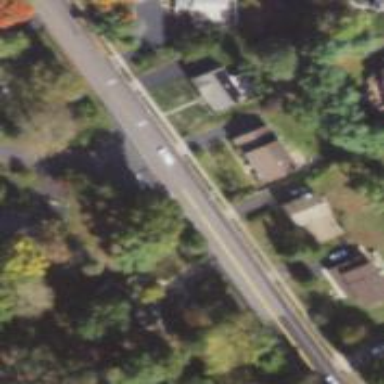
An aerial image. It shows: Primary highway.